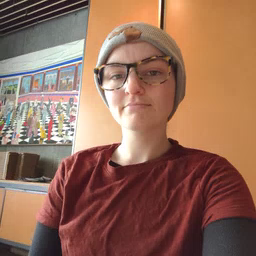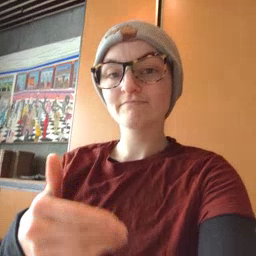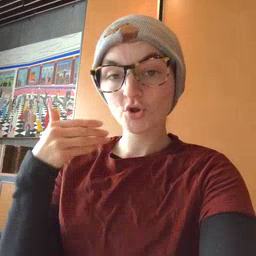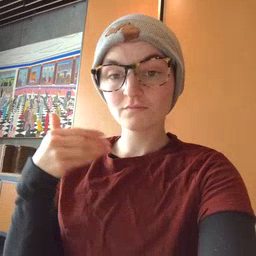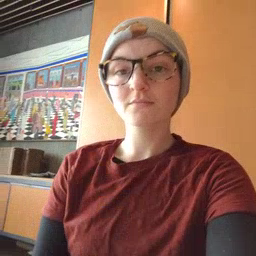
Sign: before